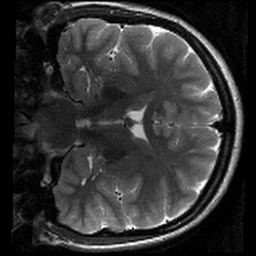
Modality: T2w
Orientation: coronal
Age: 23
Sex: female
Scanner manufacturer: siemens
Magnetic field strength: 3 T
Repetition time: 8.02 s
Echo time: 0.08 s